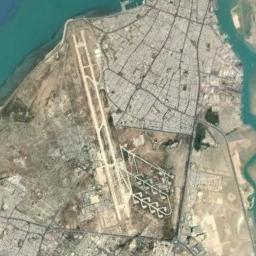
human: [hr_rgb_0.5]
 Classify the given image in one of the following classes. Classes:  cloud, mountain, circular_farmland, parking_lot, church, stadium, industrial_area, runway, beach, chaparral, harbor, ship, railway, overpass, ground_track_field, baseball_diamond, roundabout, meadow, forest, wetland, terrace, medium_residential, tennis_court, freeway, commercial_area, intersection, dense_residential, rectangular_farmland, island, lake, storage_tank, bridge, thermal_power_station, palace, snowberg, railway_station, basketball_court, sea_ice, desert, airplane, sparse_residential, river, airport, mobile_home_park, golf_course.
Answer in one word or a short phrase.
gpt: airport